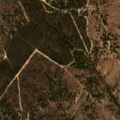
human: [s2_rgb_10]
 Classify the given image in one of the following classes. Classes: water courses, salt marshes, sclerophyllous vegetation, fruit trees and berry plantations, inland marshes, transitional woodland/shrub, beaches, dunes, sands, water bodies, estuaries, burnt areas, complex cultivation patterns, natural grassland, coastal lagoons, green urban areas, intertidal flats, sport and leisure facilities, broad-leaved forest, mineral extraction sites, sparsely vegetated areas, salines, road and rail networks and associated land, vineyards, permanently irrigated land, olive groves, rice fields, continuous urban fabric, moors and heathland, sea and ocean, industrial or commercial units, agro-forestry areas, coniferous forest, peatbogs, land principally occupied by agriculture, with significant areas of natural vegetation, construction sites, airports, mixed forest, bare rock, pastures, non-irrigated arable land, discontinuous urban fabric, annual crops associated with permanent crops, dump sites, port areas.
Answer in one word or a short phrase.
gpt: pastures, broad-leaved forest, mixed forest, transitional woodland/shrub